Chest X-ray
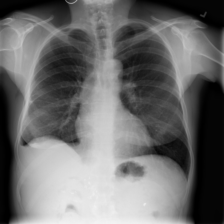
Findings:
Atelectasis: negative
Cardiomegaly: negative
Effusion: negative
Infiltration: negative
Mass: negative
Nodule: negative
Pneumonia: negative
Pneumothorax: negative
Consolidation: negative
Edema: negative
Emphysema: negative
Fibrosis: negative
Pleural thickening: negative
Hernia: negative